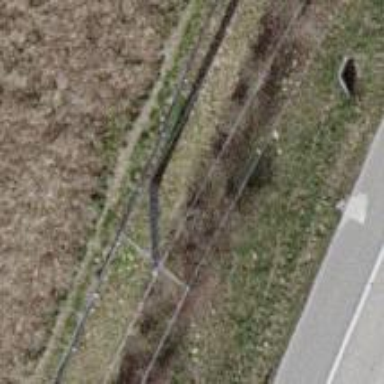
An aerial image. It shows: Concrete power pole.